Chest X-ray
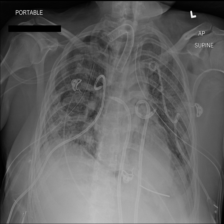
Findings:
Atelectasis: negative
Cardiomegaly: negative
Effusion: negative
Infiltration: negative
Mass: negative
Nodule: negative
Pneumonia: negative
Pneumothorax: positive
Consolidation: negative
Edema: negative
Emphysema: negative
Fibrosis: negative
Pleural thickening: negative
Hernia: negative